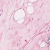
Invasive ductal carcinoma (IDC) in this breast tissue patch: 0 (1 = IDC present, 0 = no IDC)